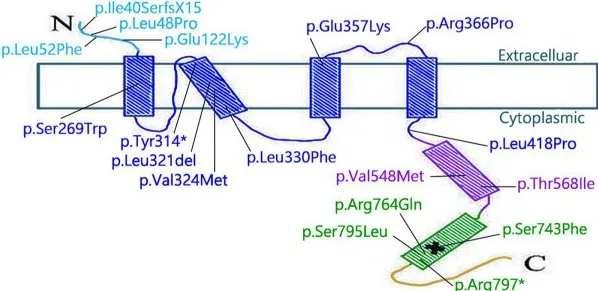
(D) Localization of the variant in the secondary structure of CNNM2. The N-terminal extracellular domain and the transmembrane domain are in light blue and dark blue respectively. The CBS domain is in purple, the CNBH domain is in green, and the unstructured C-terminus is yellow. *means stop codon. The location of pathological variant is indicated by a cross.
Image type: radiology (mri)